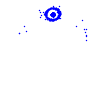
Particle: electron